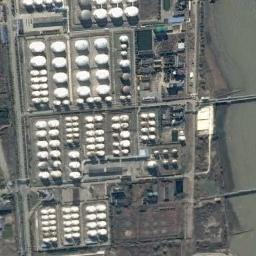
Label: storage tanks